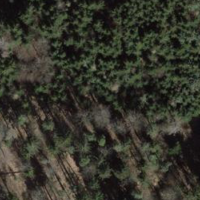
EUNIS habitat code: 41
Species observed at this site:
Rumex obtusifolius